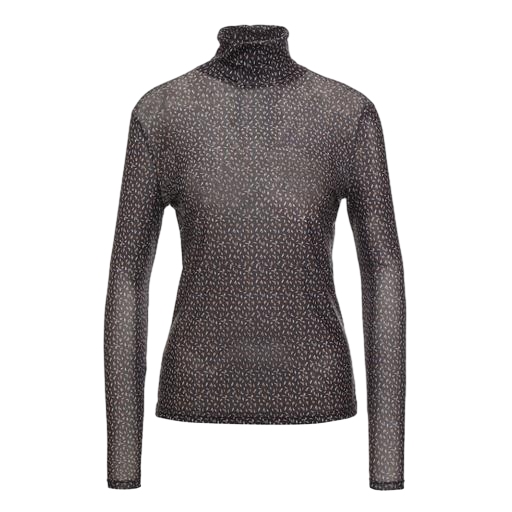
black petite printed mock-neck top only macy, multicolor turtleneck mesh t-shirt, gray long-sleeve mesh turtleneck tee, white background